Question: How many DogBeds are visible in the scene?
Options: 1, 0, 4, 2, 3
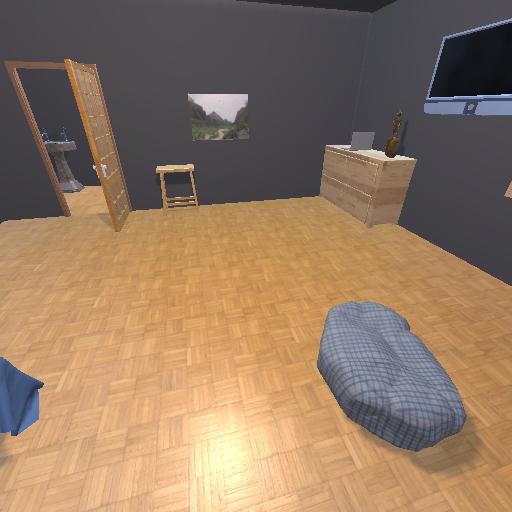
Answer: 1